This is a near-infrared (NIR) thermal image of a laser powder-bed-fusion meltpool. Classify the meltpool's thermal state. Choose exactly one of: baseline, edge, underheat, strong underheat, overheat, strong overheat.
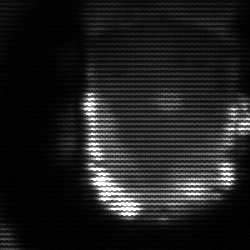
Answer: baseline